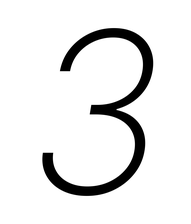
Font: Inter-Italic_ExtraLight_Italic